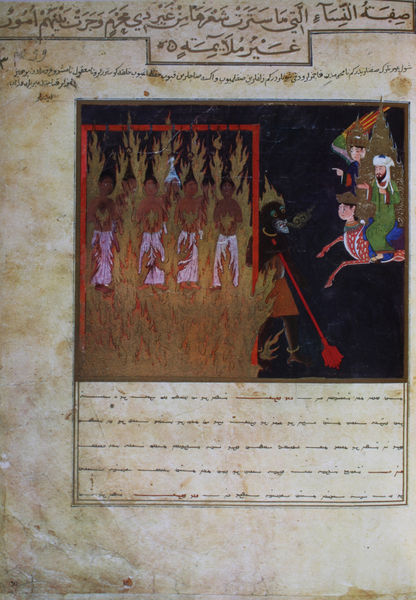
Titel: Miradschname(Buch der Himmelfahrt). Die schamlosen Frauen
Künstler: Herat (Chorasan)
Standort: Paris
Institution: Bibliothèque Nationale.
Schlagwörter: blau, dunkel, feuer, flügel, hand, himmel, lendenschurz, mann, weiß, grün, menschen, ocker, braun, bunt, grau, hut, männer, schwarz, zeichnung, rot, alt, hinrichtung, rahmen, bild, feld, rauch, figur, gewand, gold, blatt, rosa, pferd, reiter, ruder, hufe, ritt, farbig, schrift, papier, hosen, vergilbt, rand, figuren, brand, tafel, pfeife, rauchen, inschrift, wedel, schriftzeichen, gestalt, vier, katze, neger, südsee, hängen, flamme, buch, orient, orientalisch, rechteck, brennen, flammen, seite, illustration, text, scheich, stilisiert, koloriert, gestalten, buchseite, flecken, china, pergament, kontraste, arabisch, türkisch, fegefeuer, hölle, teufel, fabel, wesen, märchen, fabelwesen, wächter, märtyrer, wandbild, geflügelt, turban, miniatur, islam, persien, arabesken, tänzer, schaufel, drache, handschrift, primärfarben, sultan, flamen, farbenfroh, schürhaken, buchillustration, buchmalerei, folter, hexenverbrennung, verbrennen, skriptorium, persisch, icon, koran, mohammed, mongolei, manuskript, mongolen, ikon, buchmaler, gehängte, nacher osten, flamenn, reister, arabsch, illustratione, hanuman, rarabisch, trükei, islam4